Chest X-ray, AP view. Patient: 58 years old, sex F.
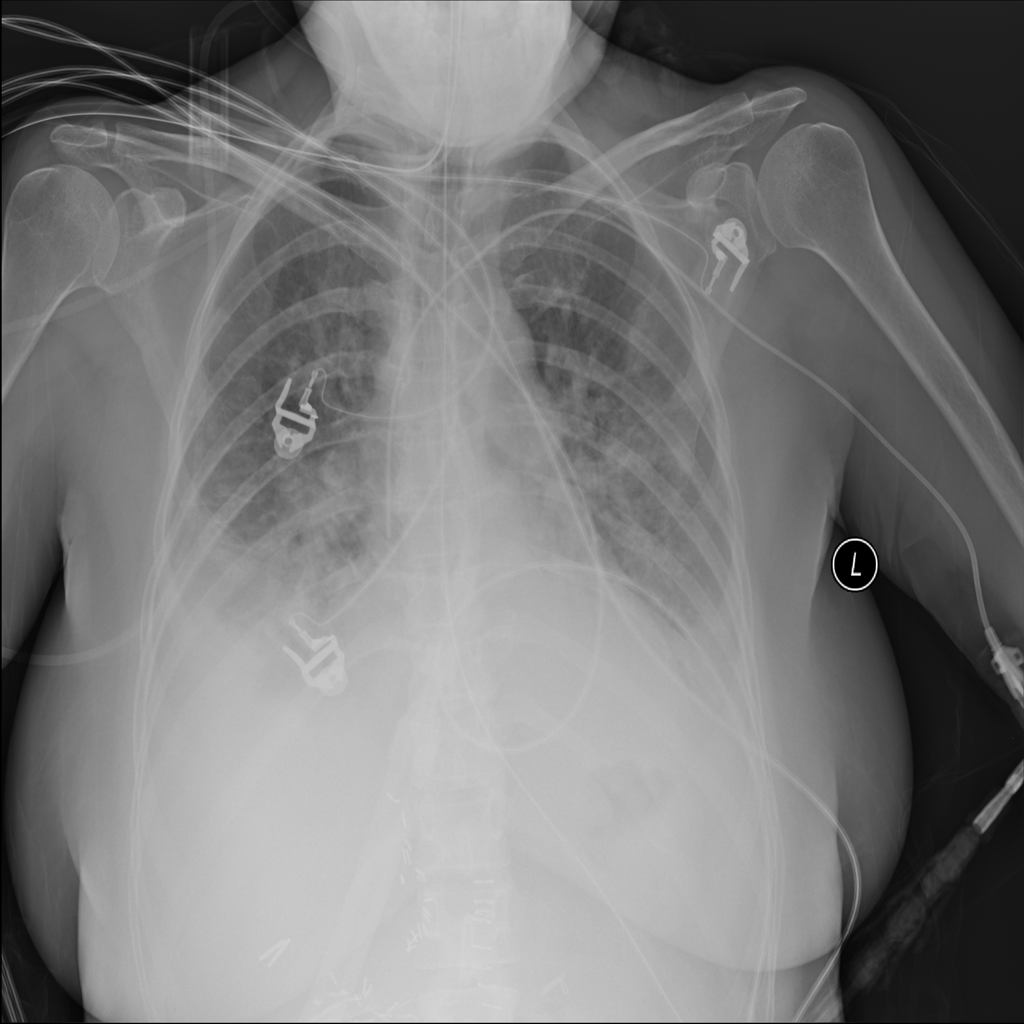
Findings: Atelectasis, Effusion, Infiltration